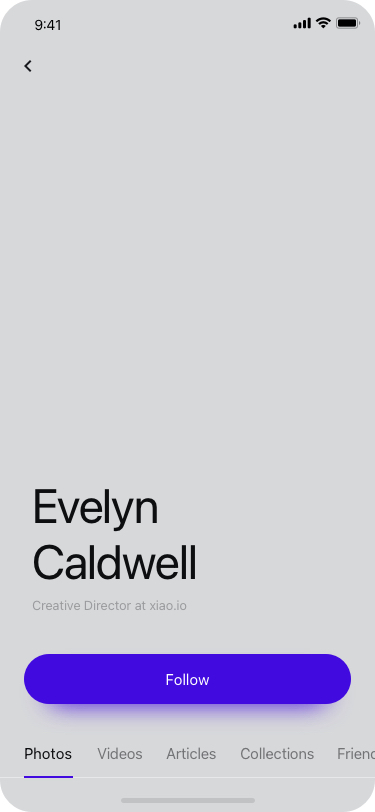
Text in this UI design:
Photos
Videos
Articles
Collections
Friends
Follow
Evelyn
Caldwell
Creative Director at xiao.io